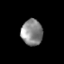
Tissue: lung
Cell type: Epithelial cells
Senescence score: 0.2248
Nuclear area (px): 547
Mean DAPI intensity: 137.452